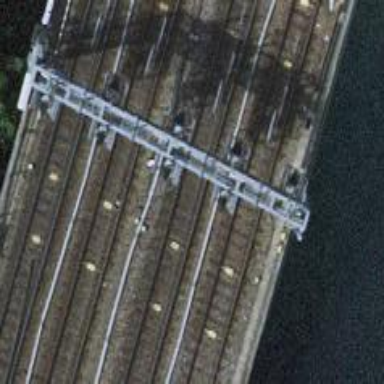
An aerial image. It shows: Railway bridge with electrified tracks and single rail.